Question: Im developing an app using Google Maps v2 for Android and I managed to put a custom icon to the user's position but I can't remove the default one, so it overlays my custom icon like in the image:

(It is that big just for now :p )
My code is like:
'''
@Override
protected void onCreate(Bundle savedInstanceState) {
super.onCreate(savedInstanceState);
setContentView(R.layout.activity_map);
map = ((SupportMapFragment) getSupportFragmentManager().findFragmentById(R.id.map)).getMap();
map.setMyLocationEnabled(true);
map.setOnMyLocationChangeListener(new OnMyLocationChangeListener() {
@Override
public void onMyLocationChange(Location location) {
if (location == null)
return;
mPositionMarker = map.addMarker(new MarkerOptions()
.flat(true)
.icon(BitmapDescriptorFactory
.fromResource(R.drawable.logop1))
.anchor(0.5f, 1f)
.position(new LatLng(location.getLatitude(), location.getLongitude())));
}
});
}
'''
So:
1) Is there a way to remove the default blue dot of user's current location?
2) Will the user location be updated when I move in the "real world" (I cant test it for conectivity reasons) or do I have to write/override a method to update users position?
Thanks in advance
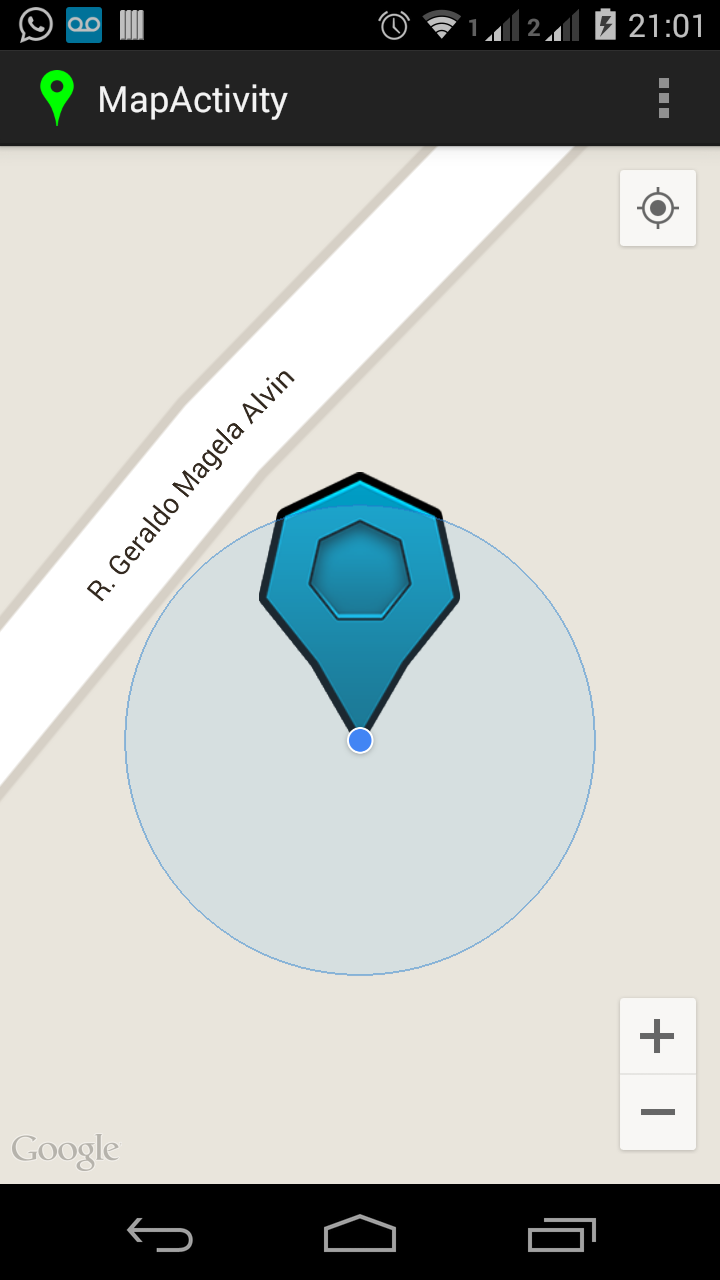
Answer: Thanks joao2fast4u (lol) and maG@n tsu. I followed your recomendations and I managed to make it work. Since I didn't see any answer concrete to this problem I'm posting my solution here:
'''
package com.onsoftwares.ufvquest;
import android.location.Location;
import android.os.Bundle;
import android.support.v7.app.ActionBarActivity;
import android.view.View;
import android.widget.Toast;
import com.google.android.gms.common.ConnectionResult;
import com.google.android.gms.common.GooglePlayServicesClient;
import com.google.android.gms.location.LocationClient;
import com.google.android.gms.location.LocationListener;
import com.google.android.gms.location.LocationRequest;
import com.google.android.gms.maps.CameraUpdateFactory;
import com.google.android.gms.maps.GoogleMap;
import com.google.android.gms.maps.SupportMapFragment;
import com.google.android.gms.maps.model.BitmapDescriptorFactory;
import com.google.android.gms.maps.model.LatLng;
import com.google.android.gms.maps.model.Marker;
import com.google.android.gms.maps.model.MarkerOptions;
public class MapActivity extends ActionBarActivity implements LocationListener, GooglePlayServicesClient.ConnectionCallbacks, GooglePlayServicesClient.OnConnectionFailedListener {
private GoogleMap map;
private Marker mPositionMarker;
private LocationClient mLocationClient;
private LocationRequest mLocationRequest;
private LatLng mLatLng;
private boolean mUpdatesRequested = false;
@Override
protected void onCreate(Bundle savedInstanceState) {
super.onCreate(savedInstanceState);
setContentView(R.layout.activity_map);
map = ((SupportMapFragment) getSupportFragmentManager().findFragmentById(R.id.map)).getMap();
mLocationClient = new LocationClient(this, this, this);
mLocationRequest = LocationRequest.create();
mLocationRequest.setInterval(5000);
mLocationRequest.setPriority(LocationRequest.PRIORITY_HIGH_ACCURACY);
// Set the interval ceiling to one minute
mLocationRequest.setFastestInterval(1000);
// Note that location updates are off until the user turns them on
mUpdatesRequested = false;
}
@Override
protected void onStart() {
super.onStart();
mLocationClient.connect();
};
@Override
protected void onStop() {
if (mLocationClient.isConnected()) {
mLocationClient.removeLocationUpdates(this);
mLocationClient.disconnect();
}
super.onStop();
};
@Override
public void onConnectionFailed(ConnectionResult arg0) {
// TODO Auto-generated method stub
}
@Override
public void onConnected(Bundle arg0) {
mLocationClient.requestLocationUpdates(mLocationRequest, this);
}
@Override
public void onDisconnected() {
// TODO Auto-generated method stub
}
@Override
public void onLocationChanged(Location location) {
// Get the current location
Location currentLocation = mLocationClient.getLastLocation();
// Display the current location in the UI
if (currentLocation != null) {
LatLng currentLatLng = new LatLng (currentLocation.getLatitude(), currentLocation.getLongitude());
if (mPositionMarker == null) {
mPositionMarker = map.addMarker(new MarkerOptions()
.position(currentLatLng)
.title("Eu")
.icon(BitmapDescriptorFactory.fromResource(R.drawable.male_user_marker)));
map.moveCamera(CameraUpdateFactory.newLatLngZoom(currentLatLng, 15));
} else
mPositionMarker.setPosition(currentLatLng);
}
}
}
'''